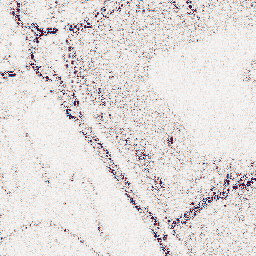
Category: wavelet
Decomposition family: wavelet_reverse_biorthogonal
Decomposition parameters: wavelet: rbio5.5
level: 1
Upsampling method: lanczos
Upsampling parameters: scale: 4
Upsampling scale: 4